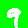
Digit: 9